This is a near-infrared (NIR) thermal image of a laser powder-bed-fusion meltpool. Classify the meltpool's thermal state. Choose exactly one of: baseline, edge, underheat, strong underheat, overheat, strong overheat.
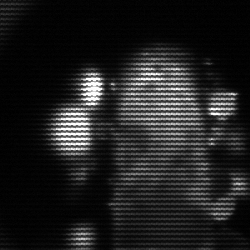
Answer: strong underheat